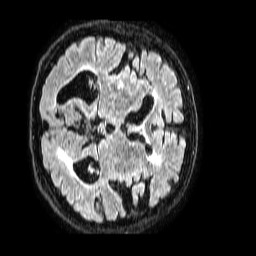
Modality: FLAIR
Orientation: axial
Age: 76
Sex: male
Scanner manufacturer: philips
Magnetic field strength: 1.5 T
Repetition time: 4.8 s
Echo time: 0.3 s